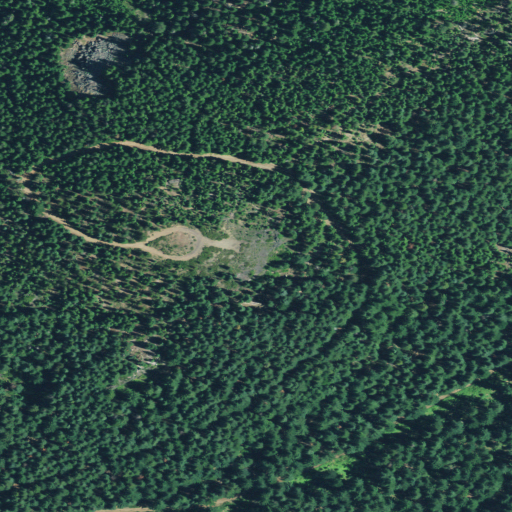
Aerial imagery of mountain in Oregon named Kelsay Mountain containing only evergreen forest